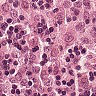
Metastatic tissue present: no